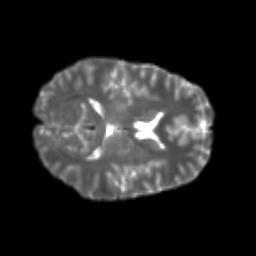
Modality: T2w
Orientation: axial
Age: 21
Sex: female
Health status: healthy
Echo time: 0.074 s